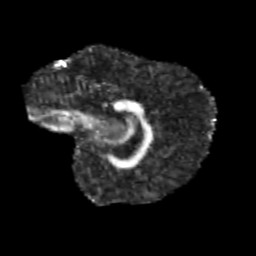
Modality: FA
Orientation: sagittal
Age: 11
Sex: male
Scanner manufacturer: siemens
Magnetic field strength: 3 T
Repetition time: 3.8 s
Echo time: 0.07 s